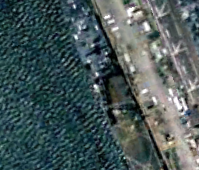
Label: combat